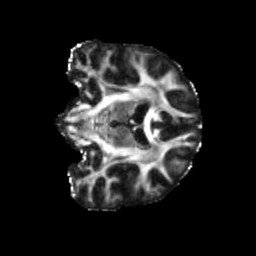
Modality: FA
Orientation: coronal
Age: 66
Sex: male
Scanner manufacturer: siemens
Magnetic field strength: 3 T
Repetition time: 3.23 s
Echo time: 0.0892 s